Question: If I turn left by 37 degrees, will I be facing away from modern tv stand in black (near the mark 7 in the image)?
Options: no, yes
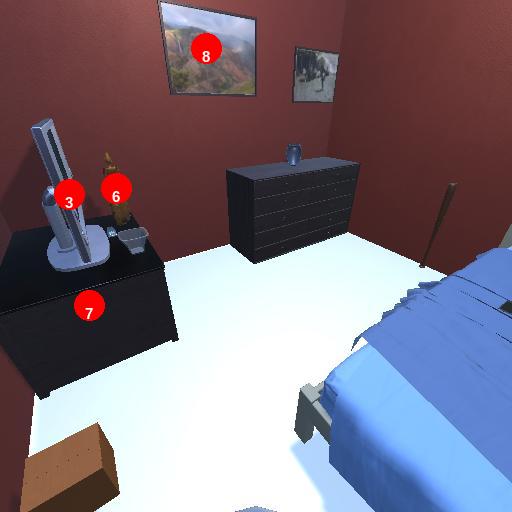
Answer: no